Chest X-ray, AP view. Patient: 33 years old, sex F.
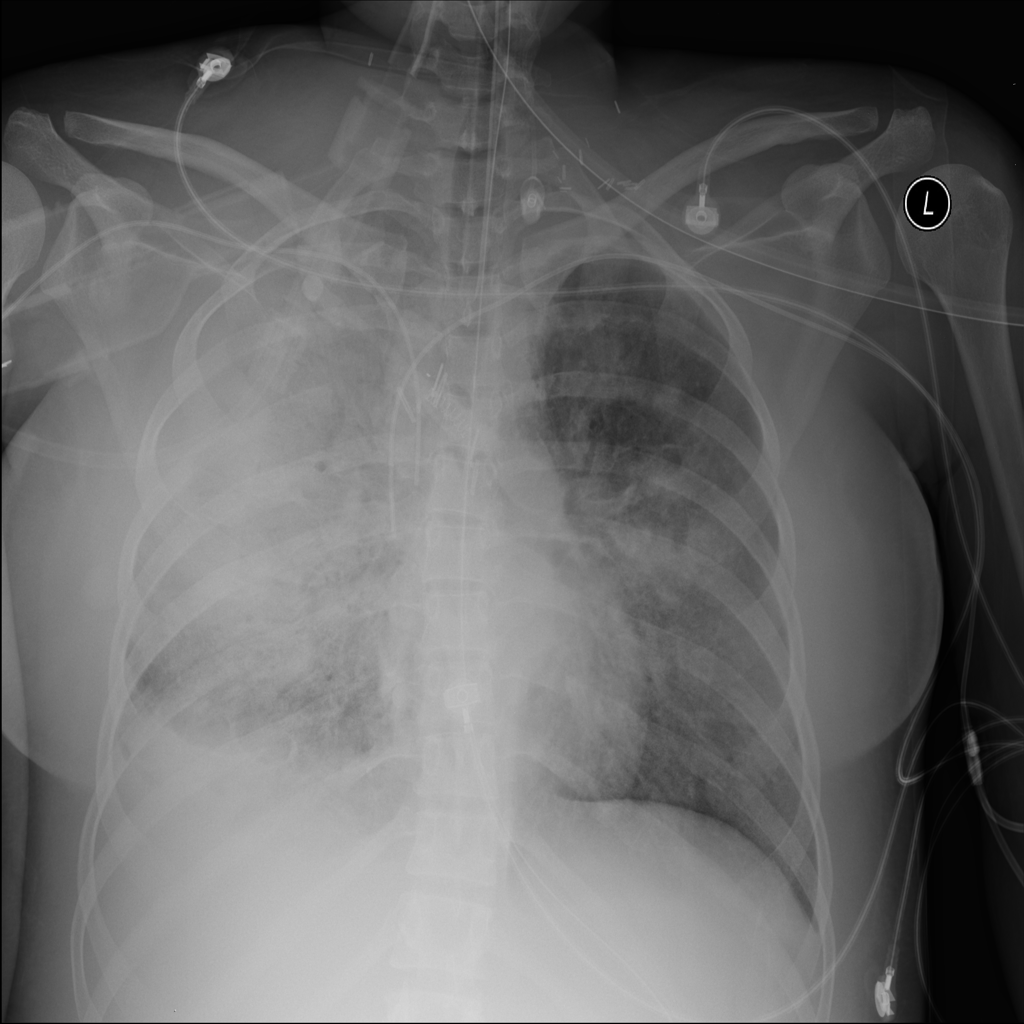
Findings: Consolidation, Infiltration